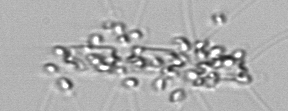
Label: Chaetoceros_didymus_TAG_external_flagellate